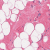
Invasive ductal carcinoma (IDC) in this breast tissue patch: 0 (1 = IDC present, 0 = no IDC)